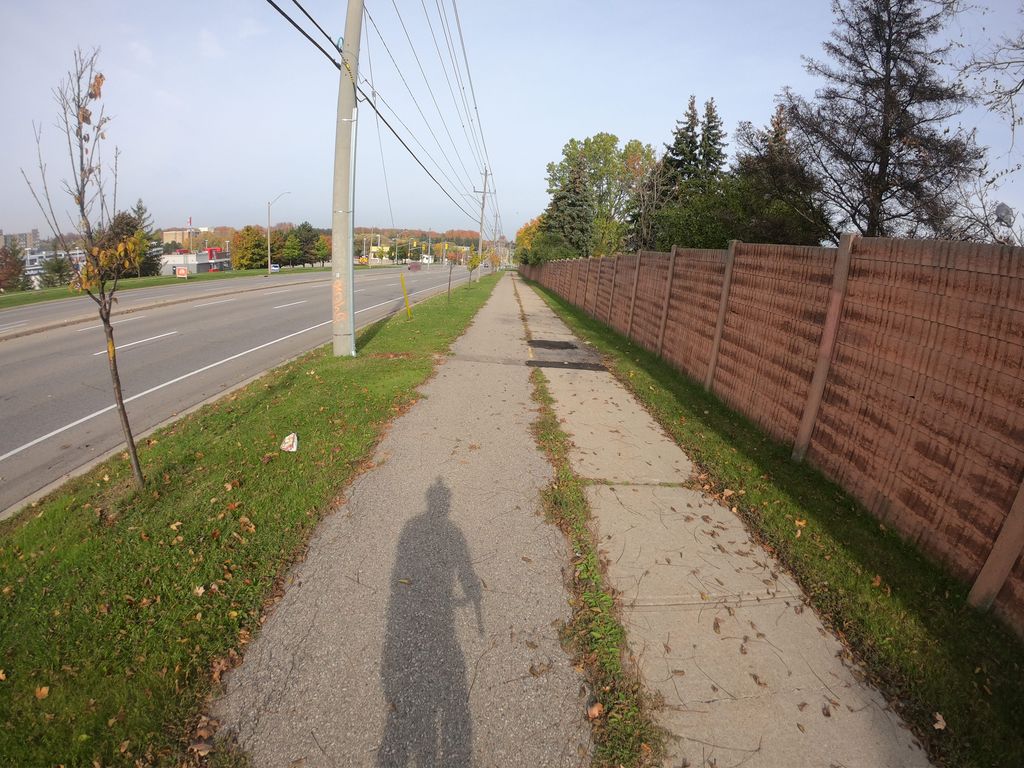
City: kitchener-waterloo